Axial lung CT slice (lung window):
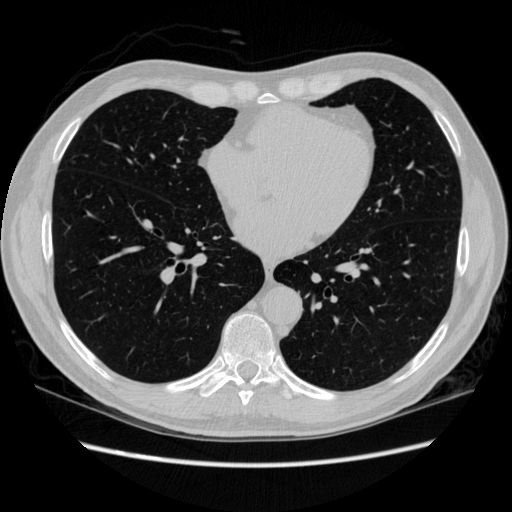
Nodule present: no